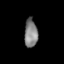
Tissue: skin
Cell type: Others
Senescence score: 0.7404
Nuclear area (px): 369
Mean DAPI intensity: 129.257